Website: apple
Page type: billing-address
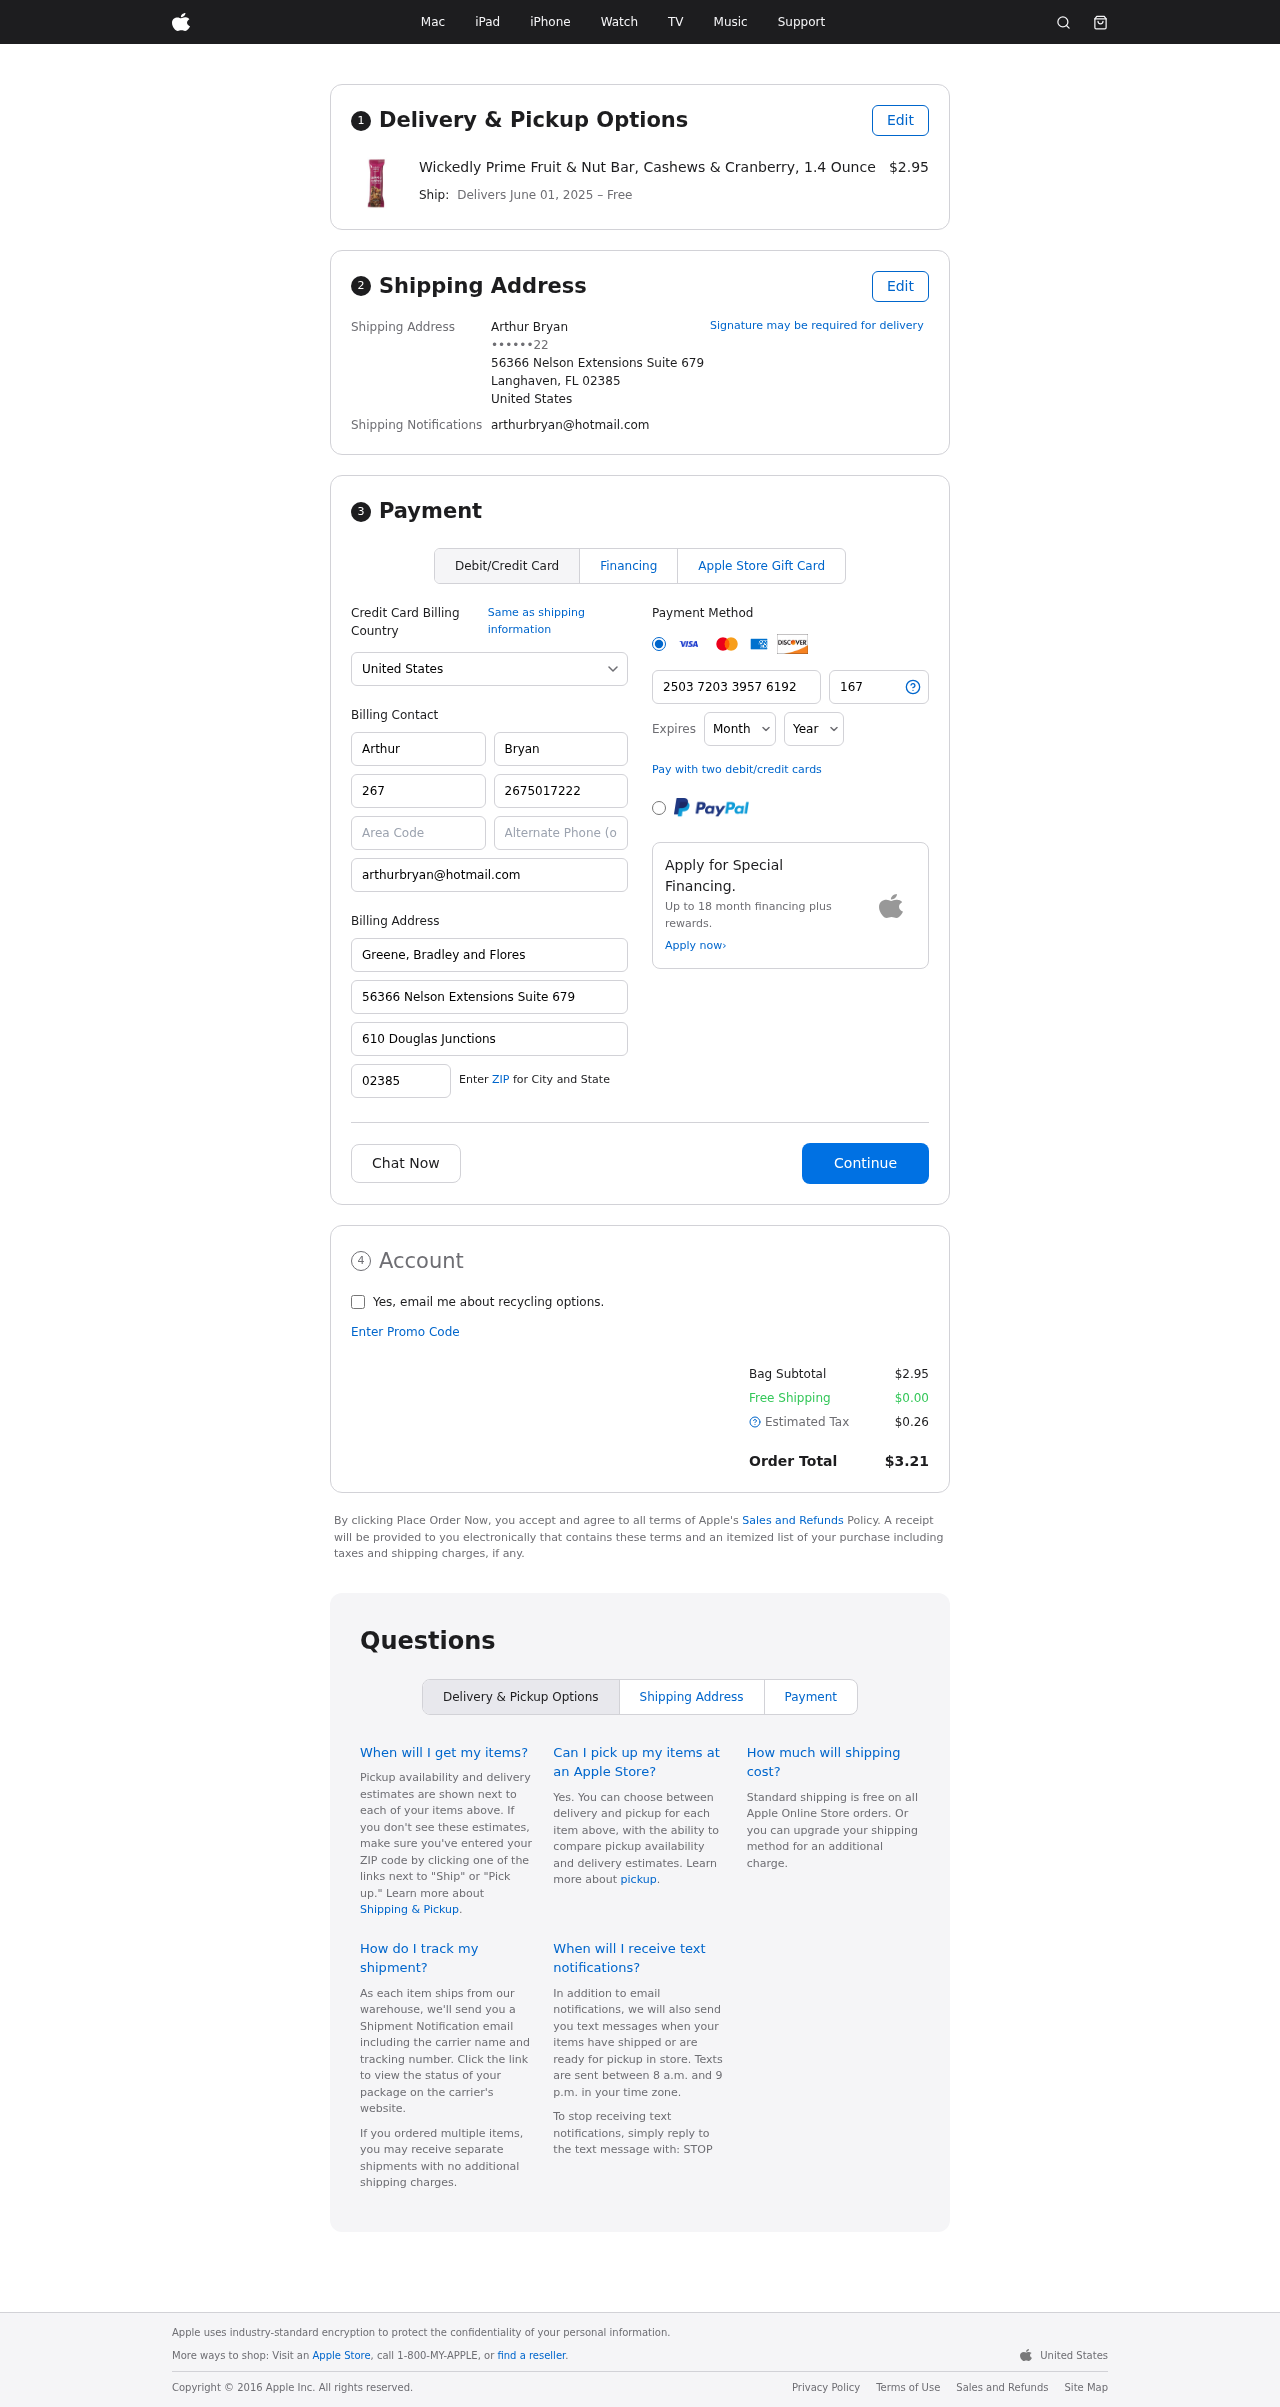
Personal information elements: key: PII_CARD_CVV
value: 167
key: PII_CARD_EXPIRY_MONTH
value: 05
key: PII_CARD_EXPIRY_YEAR
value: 30
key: PII_CARD_NUMBER
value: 2503 7203 3957 6192
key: PII_CITY_STATE_ZIP
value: Langhaven, FL 02385
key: PII_COUNTRY
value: United States
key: PII_EMAIL
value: arthurbryan@hotmail.com
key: PII_FULLNAME
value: Arthur Bryan
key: PII_STREET
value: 56366 Nelson Extensions Suite 679
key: PII_PHONE_MASKED
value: ••••••22
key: PII_BILLING_FIRSTNAME
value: Arthur
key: PII_BILLING_LASTNAME
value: Bryan
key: PII_BILLING_PHONE_AREA
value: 267
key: PII_BILLING_PHONE
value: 2675017222
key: PII_BILLING_EMAIL
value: arthurbryan@hotmail.com
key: PII_BILLING_COMPANY
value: Greene, Bradley and Flores
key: PII_BILLING_STREET
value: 56366 Nelson Extensions Suite 679
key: PII_BILLING_STREET2
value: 610 Douglas Junctions
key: PII_BILLING_POSTCODE
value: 02385
Product elements: key: PRODUCT1_NAME
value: Wickedly Prime Fruit & Nut Bar, Cashews & Cranberry, 1.4 Ounce
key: PRODUCT1_PRICE
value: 2.95
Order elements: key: ORDER_DELIVERY_DATE
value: June 01, 2025
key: ORDER_SUBTOTAL
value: $2.95
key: ORDER_SHIPPING_COST
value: $0.00
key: ORDER_TAX
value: $0.26
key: ORDER_TOTAL
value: $3.21